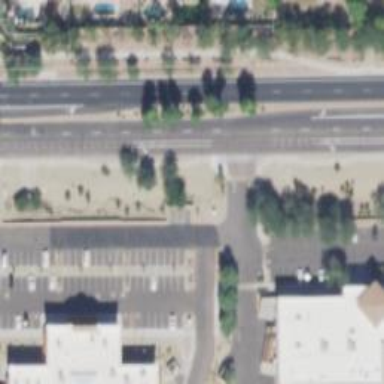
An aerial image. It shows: Secondary road with asphalt surface.